Question: I have records in few rows, but need to get them all into one with query.
Here it is:

<URL>
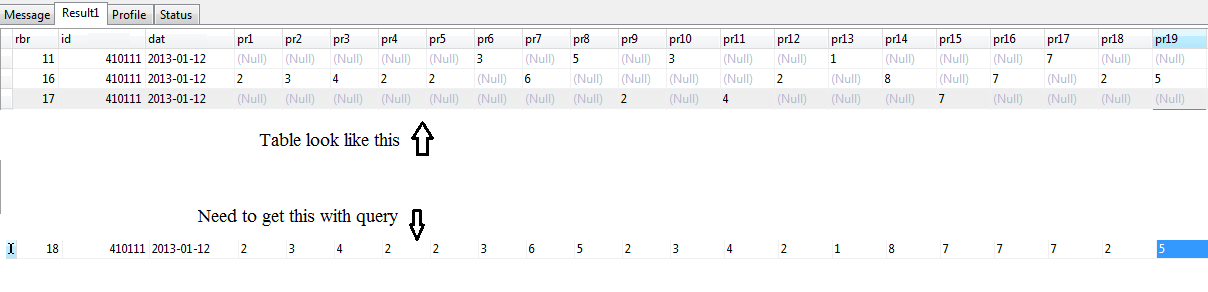
Answer: '''
SELECT MAX(rbr) maxRBR,
id, date,
MAX(pr1) maxPr1,
MAX(pr2) maxPr2,
....
FROM tableName
GROUP BY id, date
'''